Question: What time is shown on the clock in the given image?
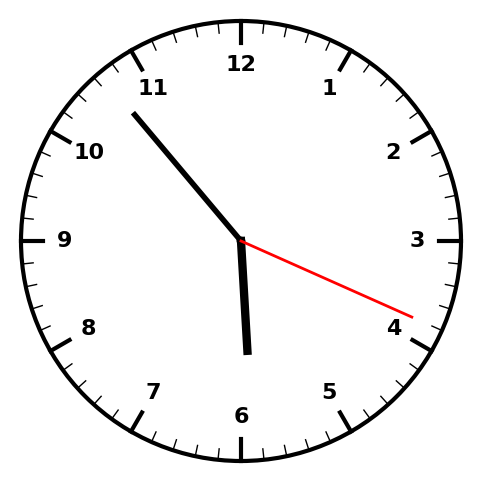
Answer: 05:53:19